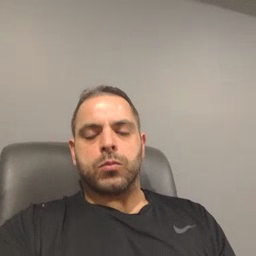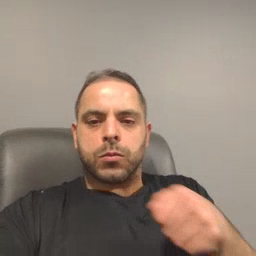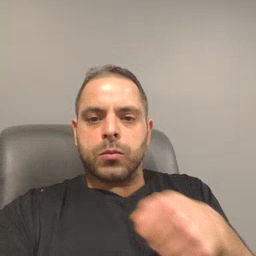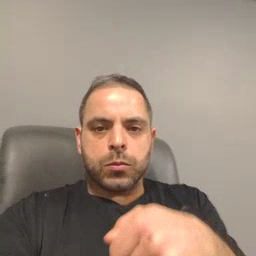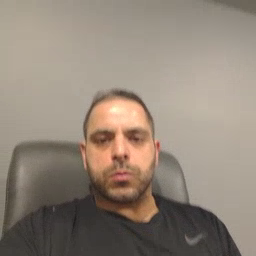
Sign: vacuum